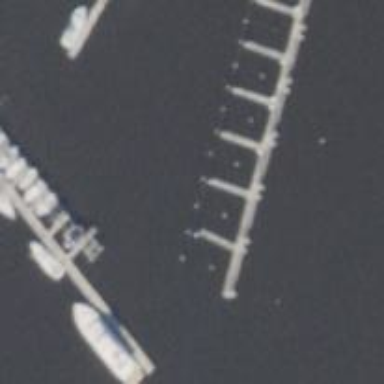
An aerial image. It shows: Man-made pier.